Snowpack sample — Buffalo Mountain, Silverthorne, Colorado, USA (2/22/26, 2:02 PM MST)
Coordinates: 39.622, -106.113
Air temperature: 33 °F
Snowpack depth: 63 cm
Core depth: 20 cm
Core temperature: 23 °F
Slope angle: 11°, slope face: 116°
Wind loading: low
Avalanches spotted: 0
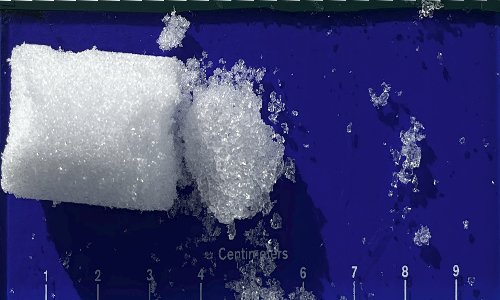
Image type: core
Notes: In a firebreak similar to site 1, minimal wind loading with no spotted avalanches (not many faces in view though)